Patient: sex F, age 76
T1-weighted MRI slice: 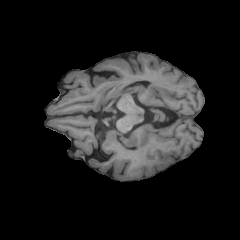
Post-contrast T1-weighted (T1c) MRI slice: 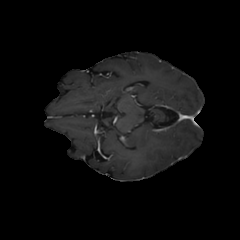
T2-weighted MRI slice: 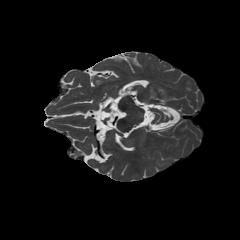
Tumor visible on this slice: no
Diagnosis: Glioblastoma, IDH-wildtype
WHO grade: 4